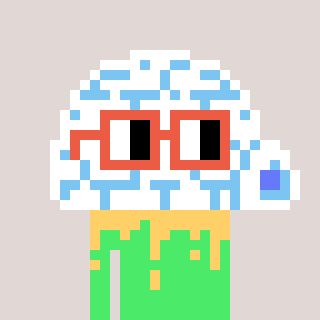
a pixel art character with square orange glasses, a igloo-shaped head and a teal-colored body on a warm background